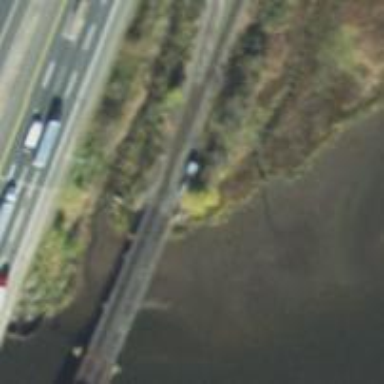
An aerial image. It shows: Abandoned railway bridge.